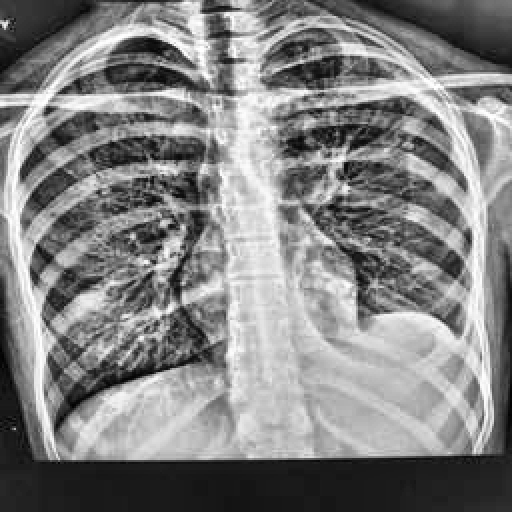
Finding: TUBERCULOSIS